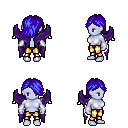
a pixel art fantasy rpg character, female body template, dark elf, purple skin, purple wings, gold greaves, blue swoop hairstyle, white cloth bracers, four views (front, back, left, right), 2x2 character sprite sheet, small pixel art, hard edges, no anti-aliasing